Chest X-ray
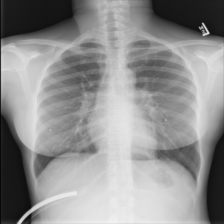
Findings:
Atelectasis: negative
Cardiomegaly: negative
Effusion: negative
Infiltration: negative
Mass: negative
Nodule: negative
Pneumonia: negative
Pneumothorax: negative
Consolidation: negative
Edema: negative
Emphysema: negative
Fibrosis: negative
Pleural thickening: negative
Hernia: negative